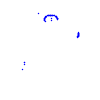
Particle: proton